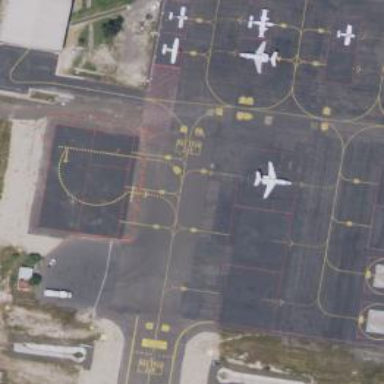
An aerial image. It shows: View of taxiway at the airport.